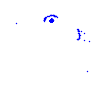
Particle: electron